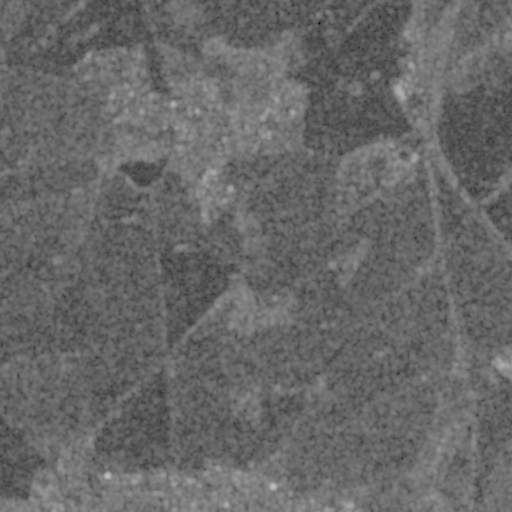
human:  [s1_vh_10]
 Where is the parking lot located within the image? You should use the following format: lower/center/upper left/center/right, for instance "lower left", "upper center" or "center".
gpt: The parking lot is located in the lower center of the image.
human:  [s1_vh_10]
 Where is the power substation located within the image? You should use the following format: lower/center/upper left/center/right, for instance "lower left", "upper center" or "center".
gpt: The power substation is located in the upper center of the image.
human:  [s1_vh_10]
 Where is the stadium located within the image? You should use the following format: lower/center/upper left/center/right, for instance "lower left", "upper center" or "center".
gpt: The stadium is located in the upper center of the image.
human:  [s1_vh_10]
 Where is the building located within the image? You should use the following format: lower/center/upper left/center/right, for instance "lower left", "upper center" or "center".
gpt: There is no building in the image.

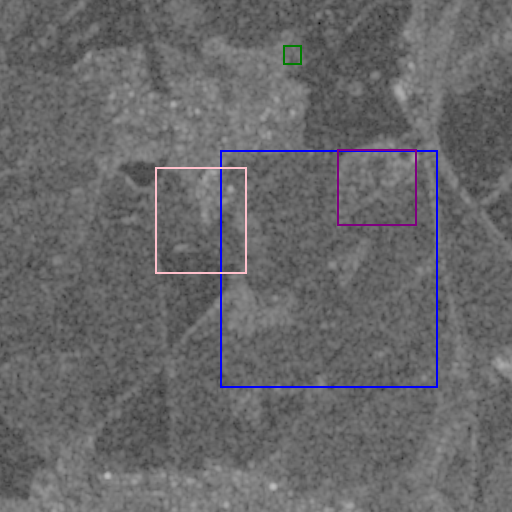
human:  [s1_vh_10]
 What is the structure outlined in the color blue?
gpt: The structure outlined in blue is a crop field.
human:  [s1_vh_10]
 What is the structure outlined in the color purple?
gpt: The structure outlined in purple is a landfill.
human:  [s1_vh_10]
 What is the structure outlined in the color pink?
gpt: The structure outlined in pink is a park.
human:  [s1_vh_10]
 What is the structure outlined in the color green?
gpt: The structure outlined in green is a stadium.
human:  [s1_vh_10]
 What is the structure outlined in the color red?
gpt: There is no red outline.